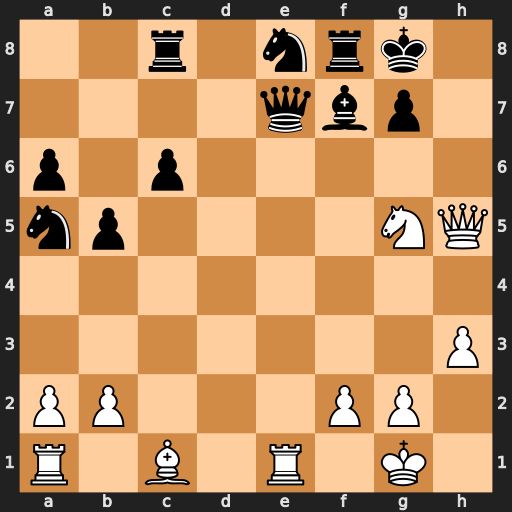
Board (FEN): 2r1nrk1/4qbp1/p1p5/np4NQ/8/7P/PP3PP1/R1B1R1K1
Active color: w
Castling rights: -
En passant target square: -
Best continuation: Qh7#